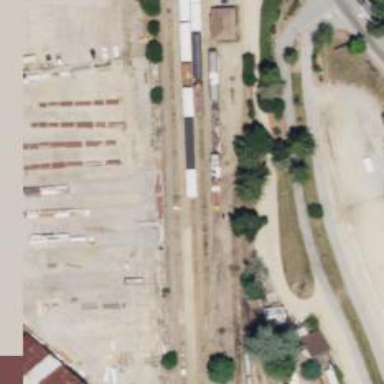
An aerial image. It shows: Railway siding with rails.